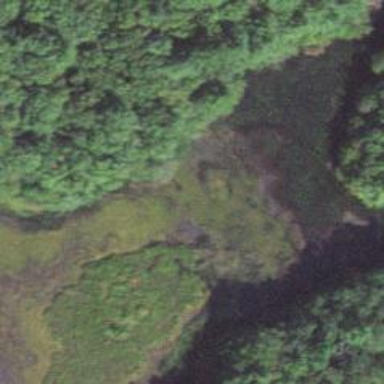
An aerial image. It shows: Marsh wetland.